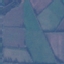
Land use / land cover: Pasture